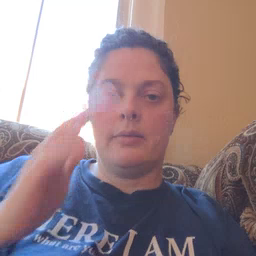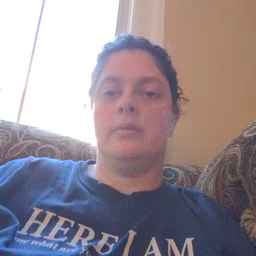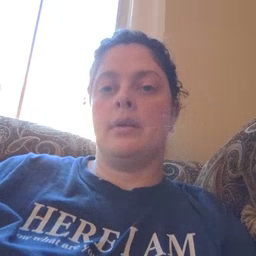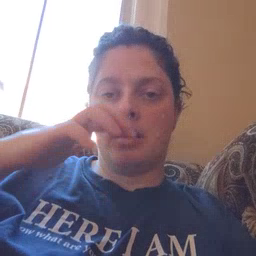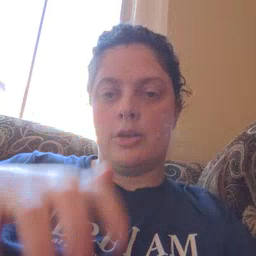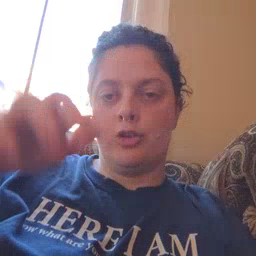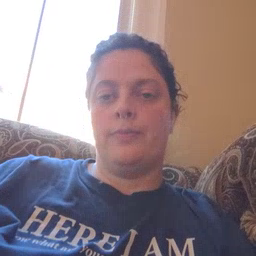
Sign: alligator